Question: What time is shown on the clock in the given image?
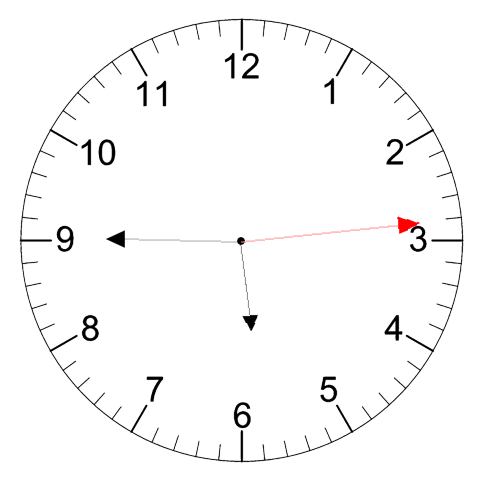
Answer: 05:45:14